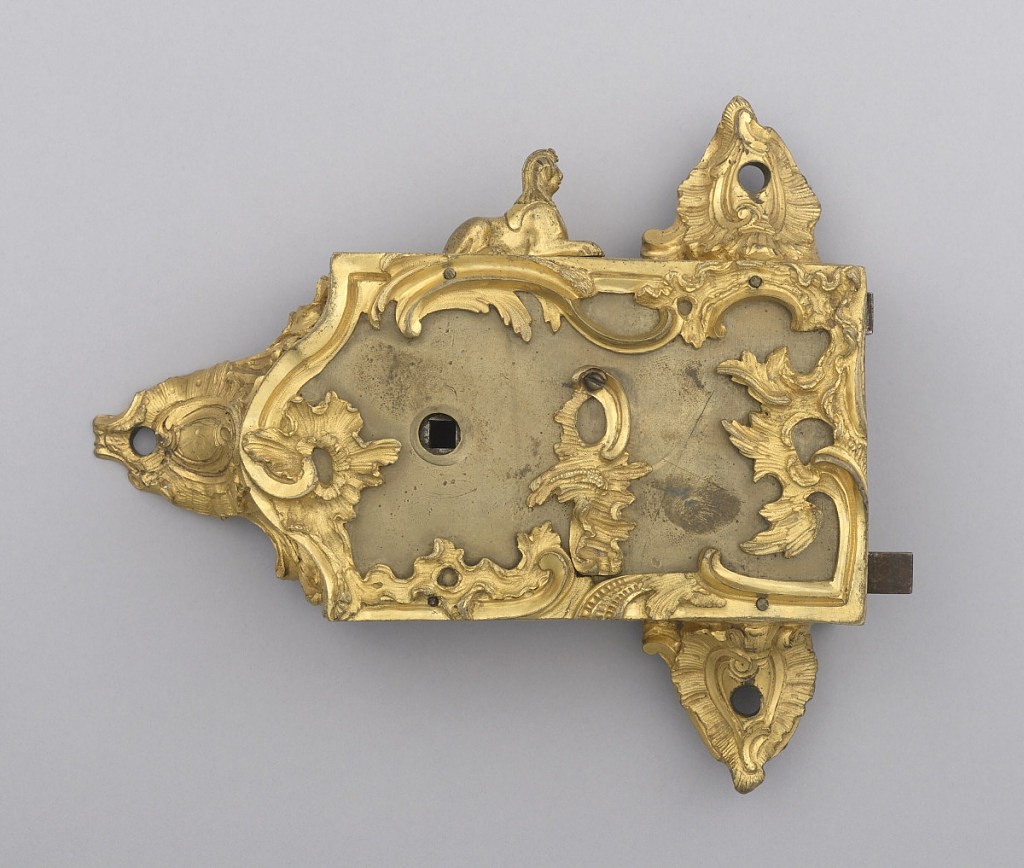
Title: Handle
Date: ca. 1745
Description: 1909-25-13-a: Rectangular brass lock box overlaid with chiselled...;     1909-25-13-c: scroll design50